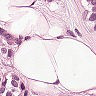
Metastatic tissue present: yes